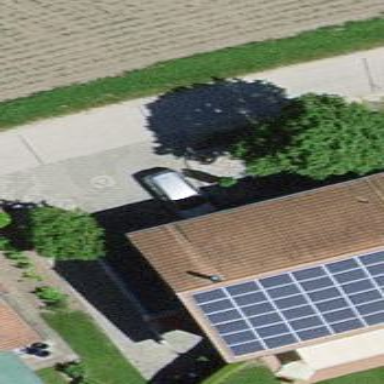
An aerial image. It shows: Residential building.